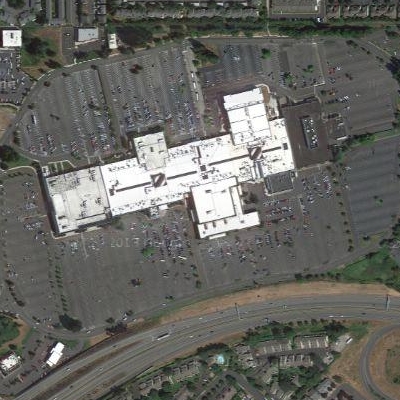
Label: Parking